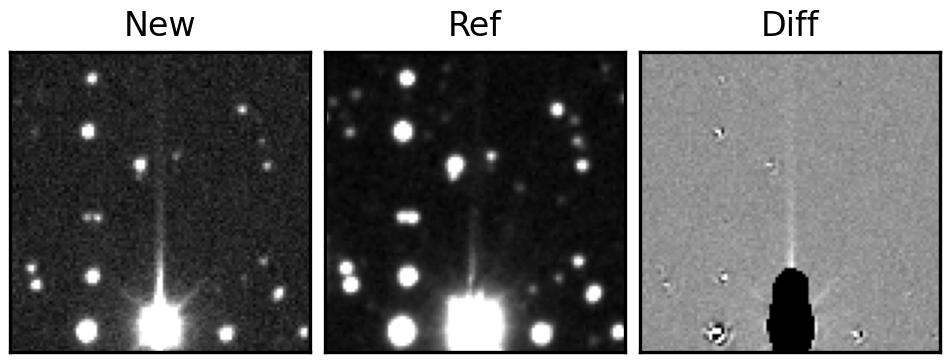
Label: bogus